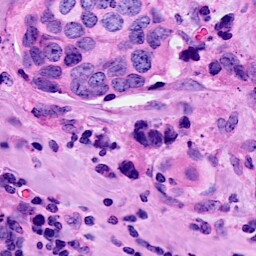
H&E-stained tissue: Breast